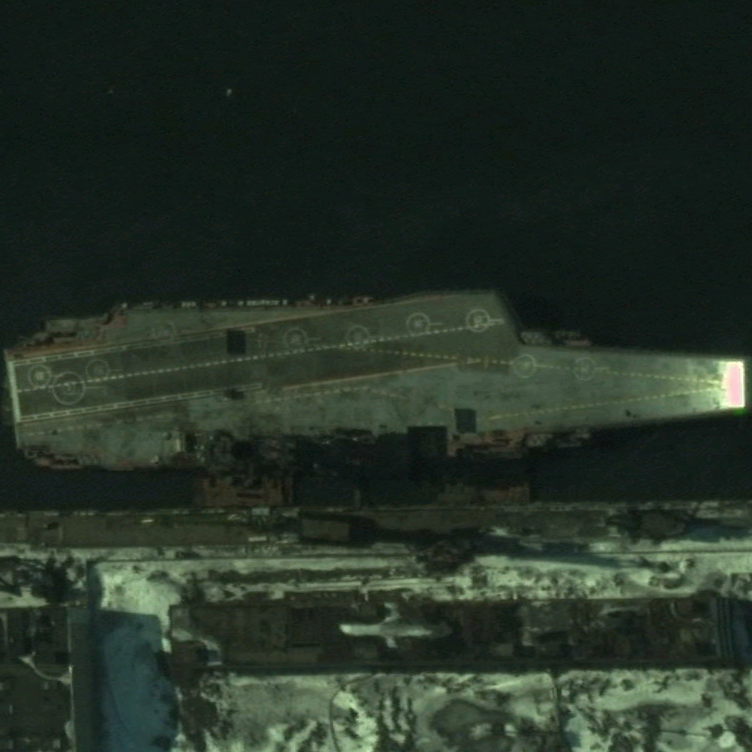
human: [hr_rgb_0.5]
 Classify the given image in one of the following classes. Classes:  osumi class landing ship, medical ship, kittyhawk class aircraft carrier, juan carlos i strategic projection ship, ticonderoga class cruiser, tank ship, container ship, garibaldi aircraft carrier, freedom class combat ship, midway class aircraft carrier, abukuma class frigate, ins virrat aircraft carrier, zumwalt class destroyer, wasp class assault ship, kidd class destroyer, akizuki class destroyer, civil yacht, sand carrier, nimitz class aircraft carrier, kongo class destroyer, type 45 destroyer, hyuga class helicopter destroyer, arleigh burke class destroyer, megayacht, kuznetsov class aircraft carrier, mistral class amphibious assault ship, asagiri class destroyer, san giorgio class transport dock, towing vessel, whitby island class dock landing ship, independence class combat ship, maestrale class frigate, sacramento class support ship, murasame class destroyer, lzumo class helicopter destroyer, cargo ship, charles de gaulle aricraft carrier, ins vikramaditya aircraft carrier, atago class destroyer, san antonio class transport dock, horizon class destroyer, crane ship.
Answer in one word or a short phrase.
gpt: Kuznetsov class aircraft carrier